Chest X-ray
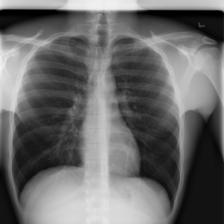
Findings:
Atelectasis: negative
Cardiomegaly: negative
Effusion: negative
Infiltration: negative
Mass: negative
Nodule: negative
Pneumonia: negative
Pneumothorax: negative
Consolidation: negative
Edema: negative
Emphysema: negative
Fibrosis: negative
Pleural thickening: negative
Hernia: negative